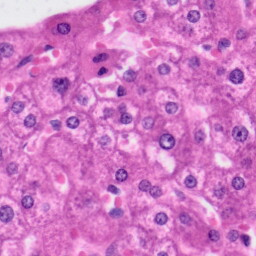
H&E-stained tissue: Liver